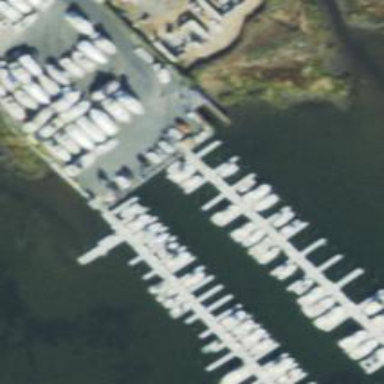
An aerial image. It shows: Pier with mooring facilities.